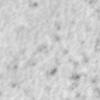
Label: no_change